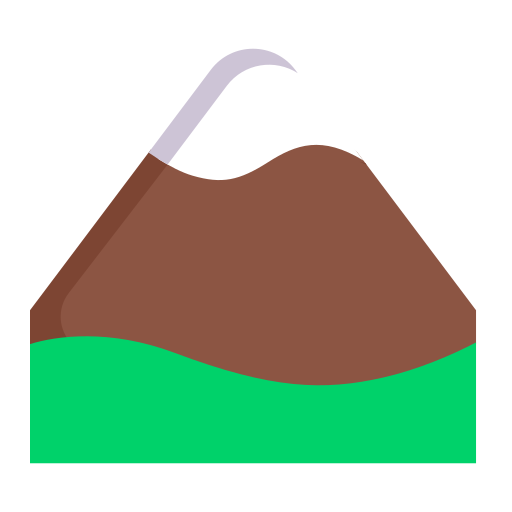
snow capped mountain flat